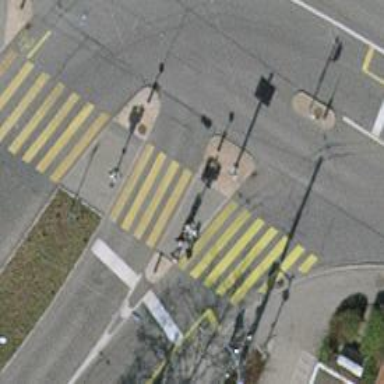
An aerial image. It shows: Road with traffic signals and zebra crossing with traffic signals.